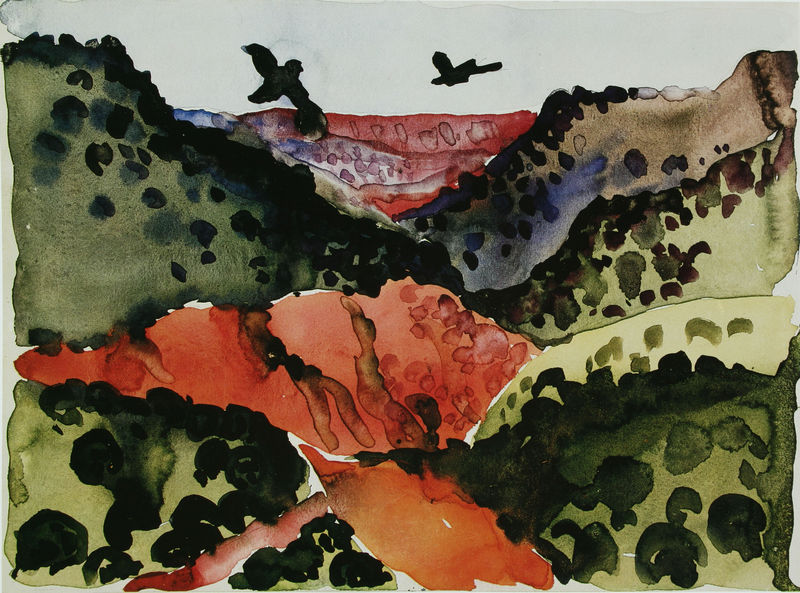
Titel: Canyon with Crows
Künstler: Georgia O'Keeffe
Institution: Im Besitz der Künstlerin
Schlagwörter: baum, berg, blau, flügel, himmel, meer, schatten, vogel, wasser, weiß, aquarell, bäume, fluss, grün, landschaft, sand, see, braun, bunt, daumen, finger, grau, orange, schwarz, skizze, zeichnung, rot, weg, stein, horizont, hügel, natur, spiegelung, vögel, busch, büsche, land, tal, wald, fliegen, papier, perspektive, pointilismus, abstrakt, berge, gebirge, modern, landschaftsmalerei, schlucht, möwen, querformat, punkte, tusche, wasserfarben, gemalt, bläulich, pinsel, tinte, wurzeln, verwischt, raupen, krähen, raben, kreisen, canyon, kandinsky, tuschzeichnung, aquarelliert, dschungel, würmer, nlau, amseln, gouach